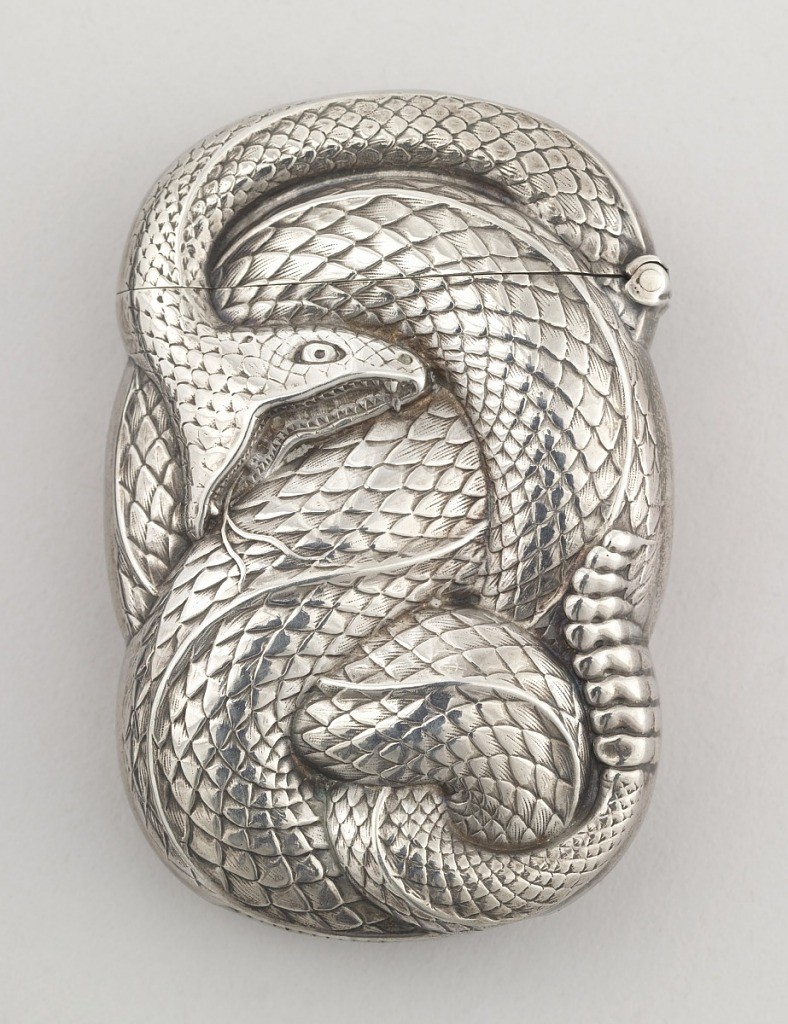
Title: Coiled Rattlesnake
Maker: William B. Kerr & Company, Newark, New Jersey, 1855 - 1927
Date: ca. 1890
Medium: Silver
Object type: Matchsafe
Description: Oblong, with irregular curved sides conforming to shape of coiled rattlesnake, its mouth open, fangs displayed, fork-tongue extended, rattle at end of tail, overall raised scale texture to simulate snake skin, identical decoration on reverse. Lid hinged on side. Striker in recessed groove on bottom.